Question: I am new to cocoa development and I generally don't use interface builder. I have this NSPopupButton with several items. When I run the application I see the control. The first option is displayed. But I want the third option to be displayed instead. That is the default version, the only one that is selected when the control is created and displayed.
The control is not using bindings. How do I do that exclusively on Interface Builder? SO has an answer for a control using bindings, not what I want.
I have tried to add this to the runtime attributes

but I have this error:
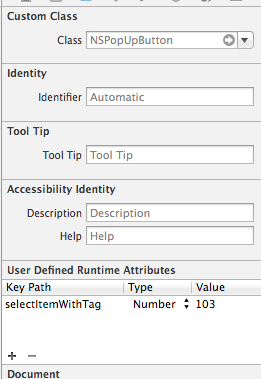
Answer: You can't call objective-c methods like that with runtime attributes. Instead, typically you'd use 'selectedTag' instead of 'selectItemWithTag'. You are getting that error because 'setSelectedItemWithTag' is not a property of NSPopUpButton, it is just a method, while 'selectedTag' is a property.
The correct way to set a default displayed item is simply to make it so in interface builder. Open the menu in IB and select the item you want showing first and then click elsewhere.